Field crop: maize
Growth stage: 2
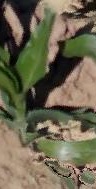
Species: maize